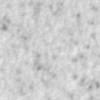
Label: no_change